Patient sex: M
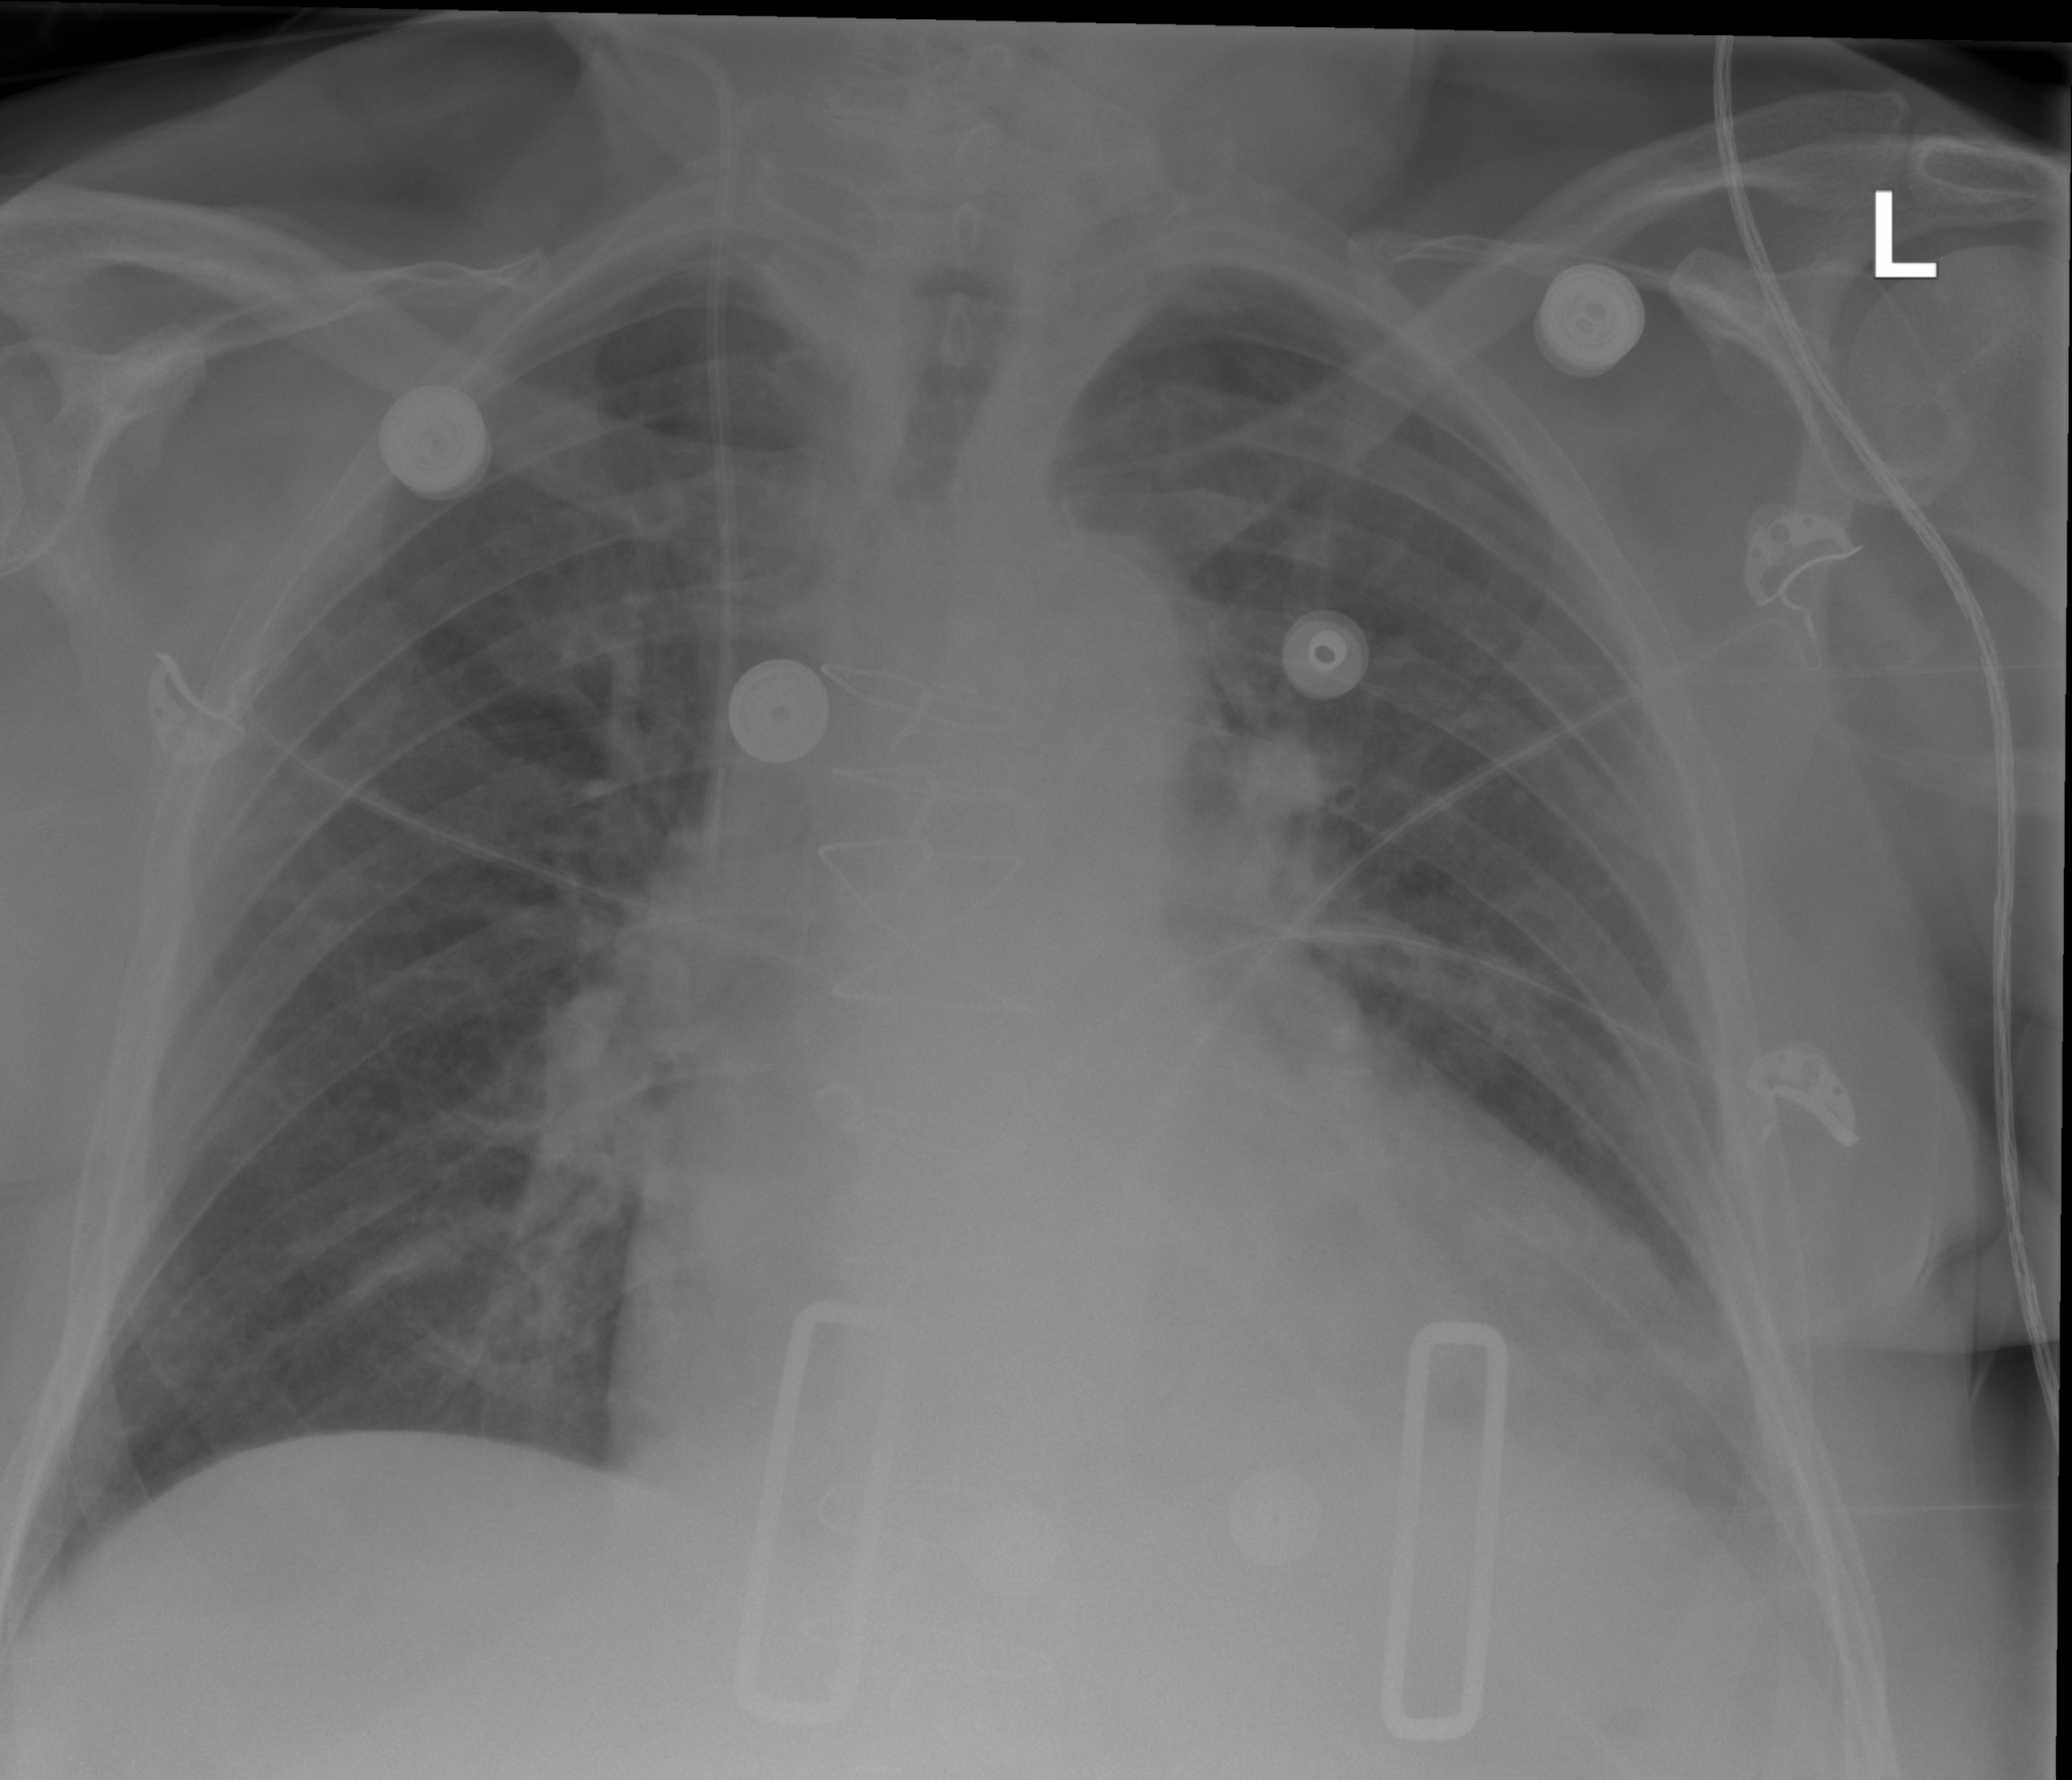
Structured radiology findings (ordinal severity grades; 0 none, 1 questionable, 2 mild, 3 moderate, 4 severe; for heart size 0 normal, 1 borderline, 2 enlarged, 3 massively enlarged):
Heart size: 2
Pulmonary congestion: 1
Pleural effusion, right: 0
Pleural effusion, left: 2
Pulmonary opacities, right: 0
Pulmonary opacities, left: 2
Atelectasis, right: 0
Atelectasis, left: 2